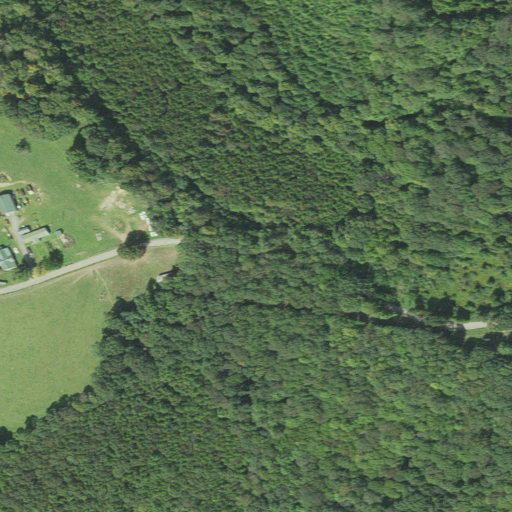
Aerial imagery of ridge(s) in West Virginia named Hurricane Ridge containing deciduous forest, grassland, open development, low intensity development, mixed forest, and barren land